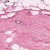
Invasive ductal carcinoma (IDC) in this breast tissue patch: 0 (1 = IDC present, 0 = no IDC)